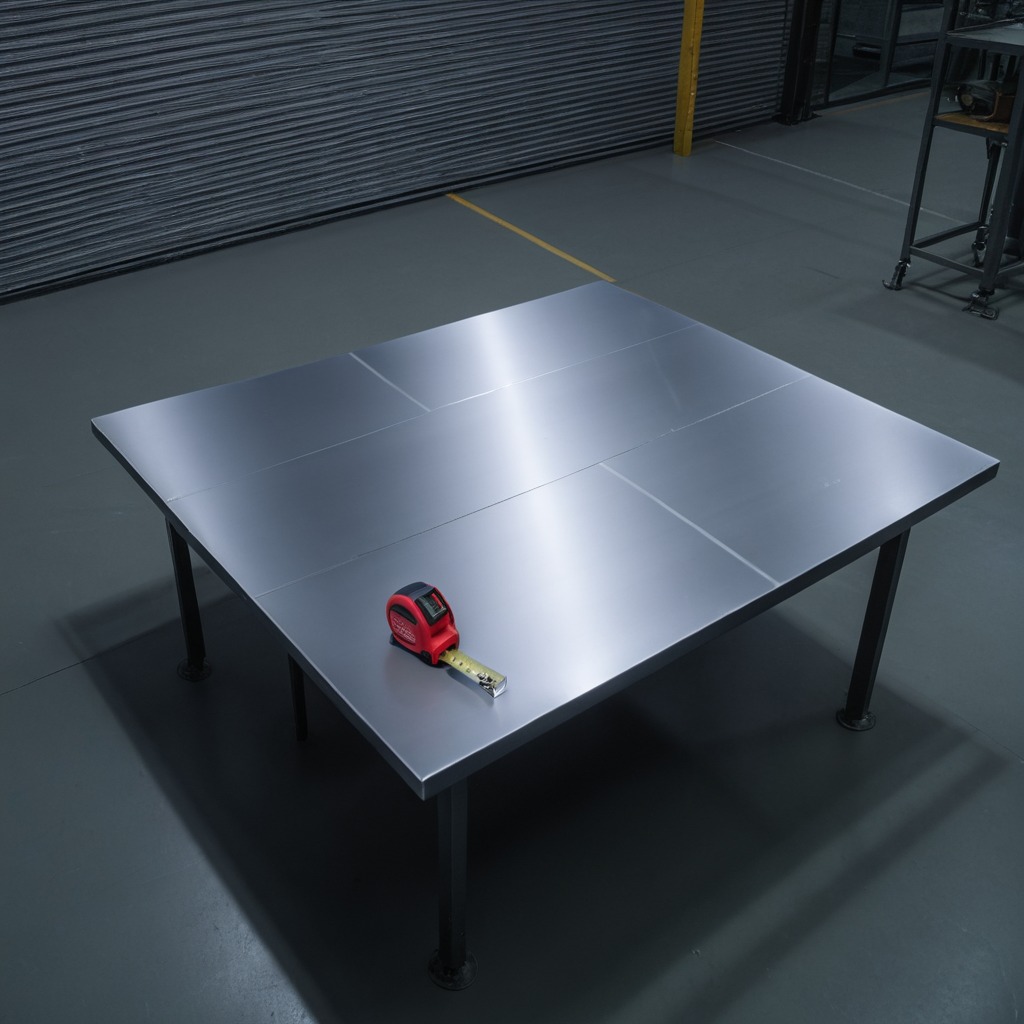
A measuring tape lies on the tabletop in the basement.